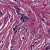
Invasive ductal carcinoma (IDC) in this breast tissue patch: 1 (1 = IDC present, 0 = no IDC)